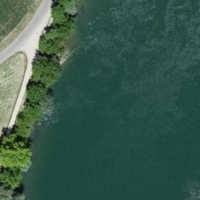
EUNIS habitat code: 15
Species observed at this site:
Prunus spinosa